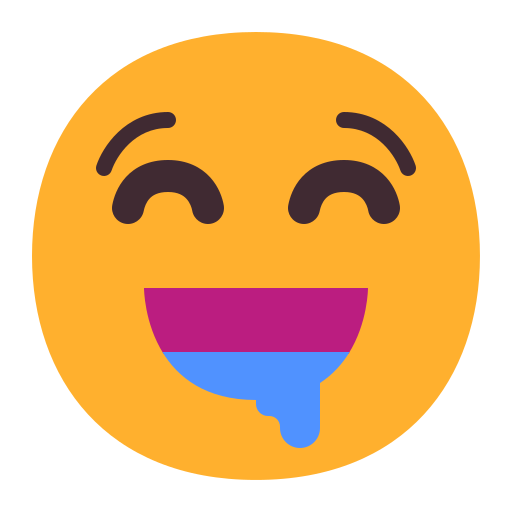
drooling face flat